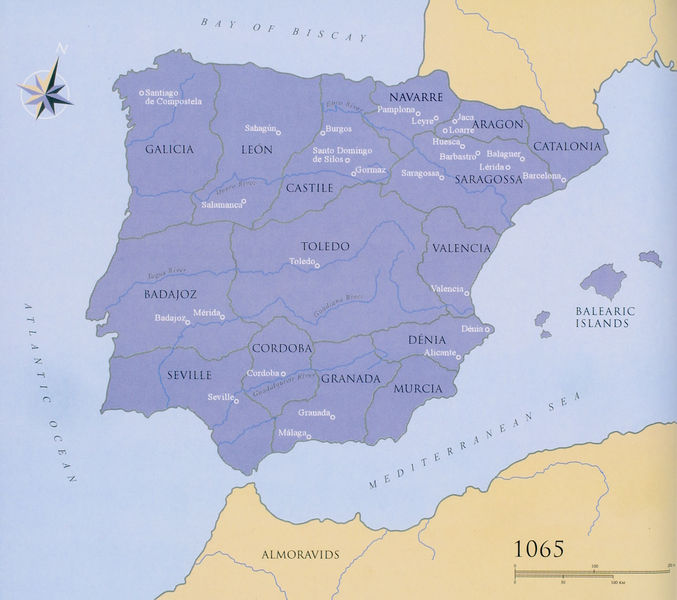
Titel: Iberische Halbinsel 1212
Schlagwörter: meer, frankreich, zeichnung, beige, hellblau, spanien, afrika, lila, atlantik, druck, karte, landkarte, englisch, marokko, inseln, mittelmeer, europa, maßstab, windrose, nordafrika, ocean, kompass, cordoba, portugal, toledo, algerien, iberische halbinsel, balearen, galicia, valencia, seville, catalonia, castile, 1065, provinzen, nborden, bielge, biskaya, biskaja, leon toledo, malaga, madird